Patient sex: F
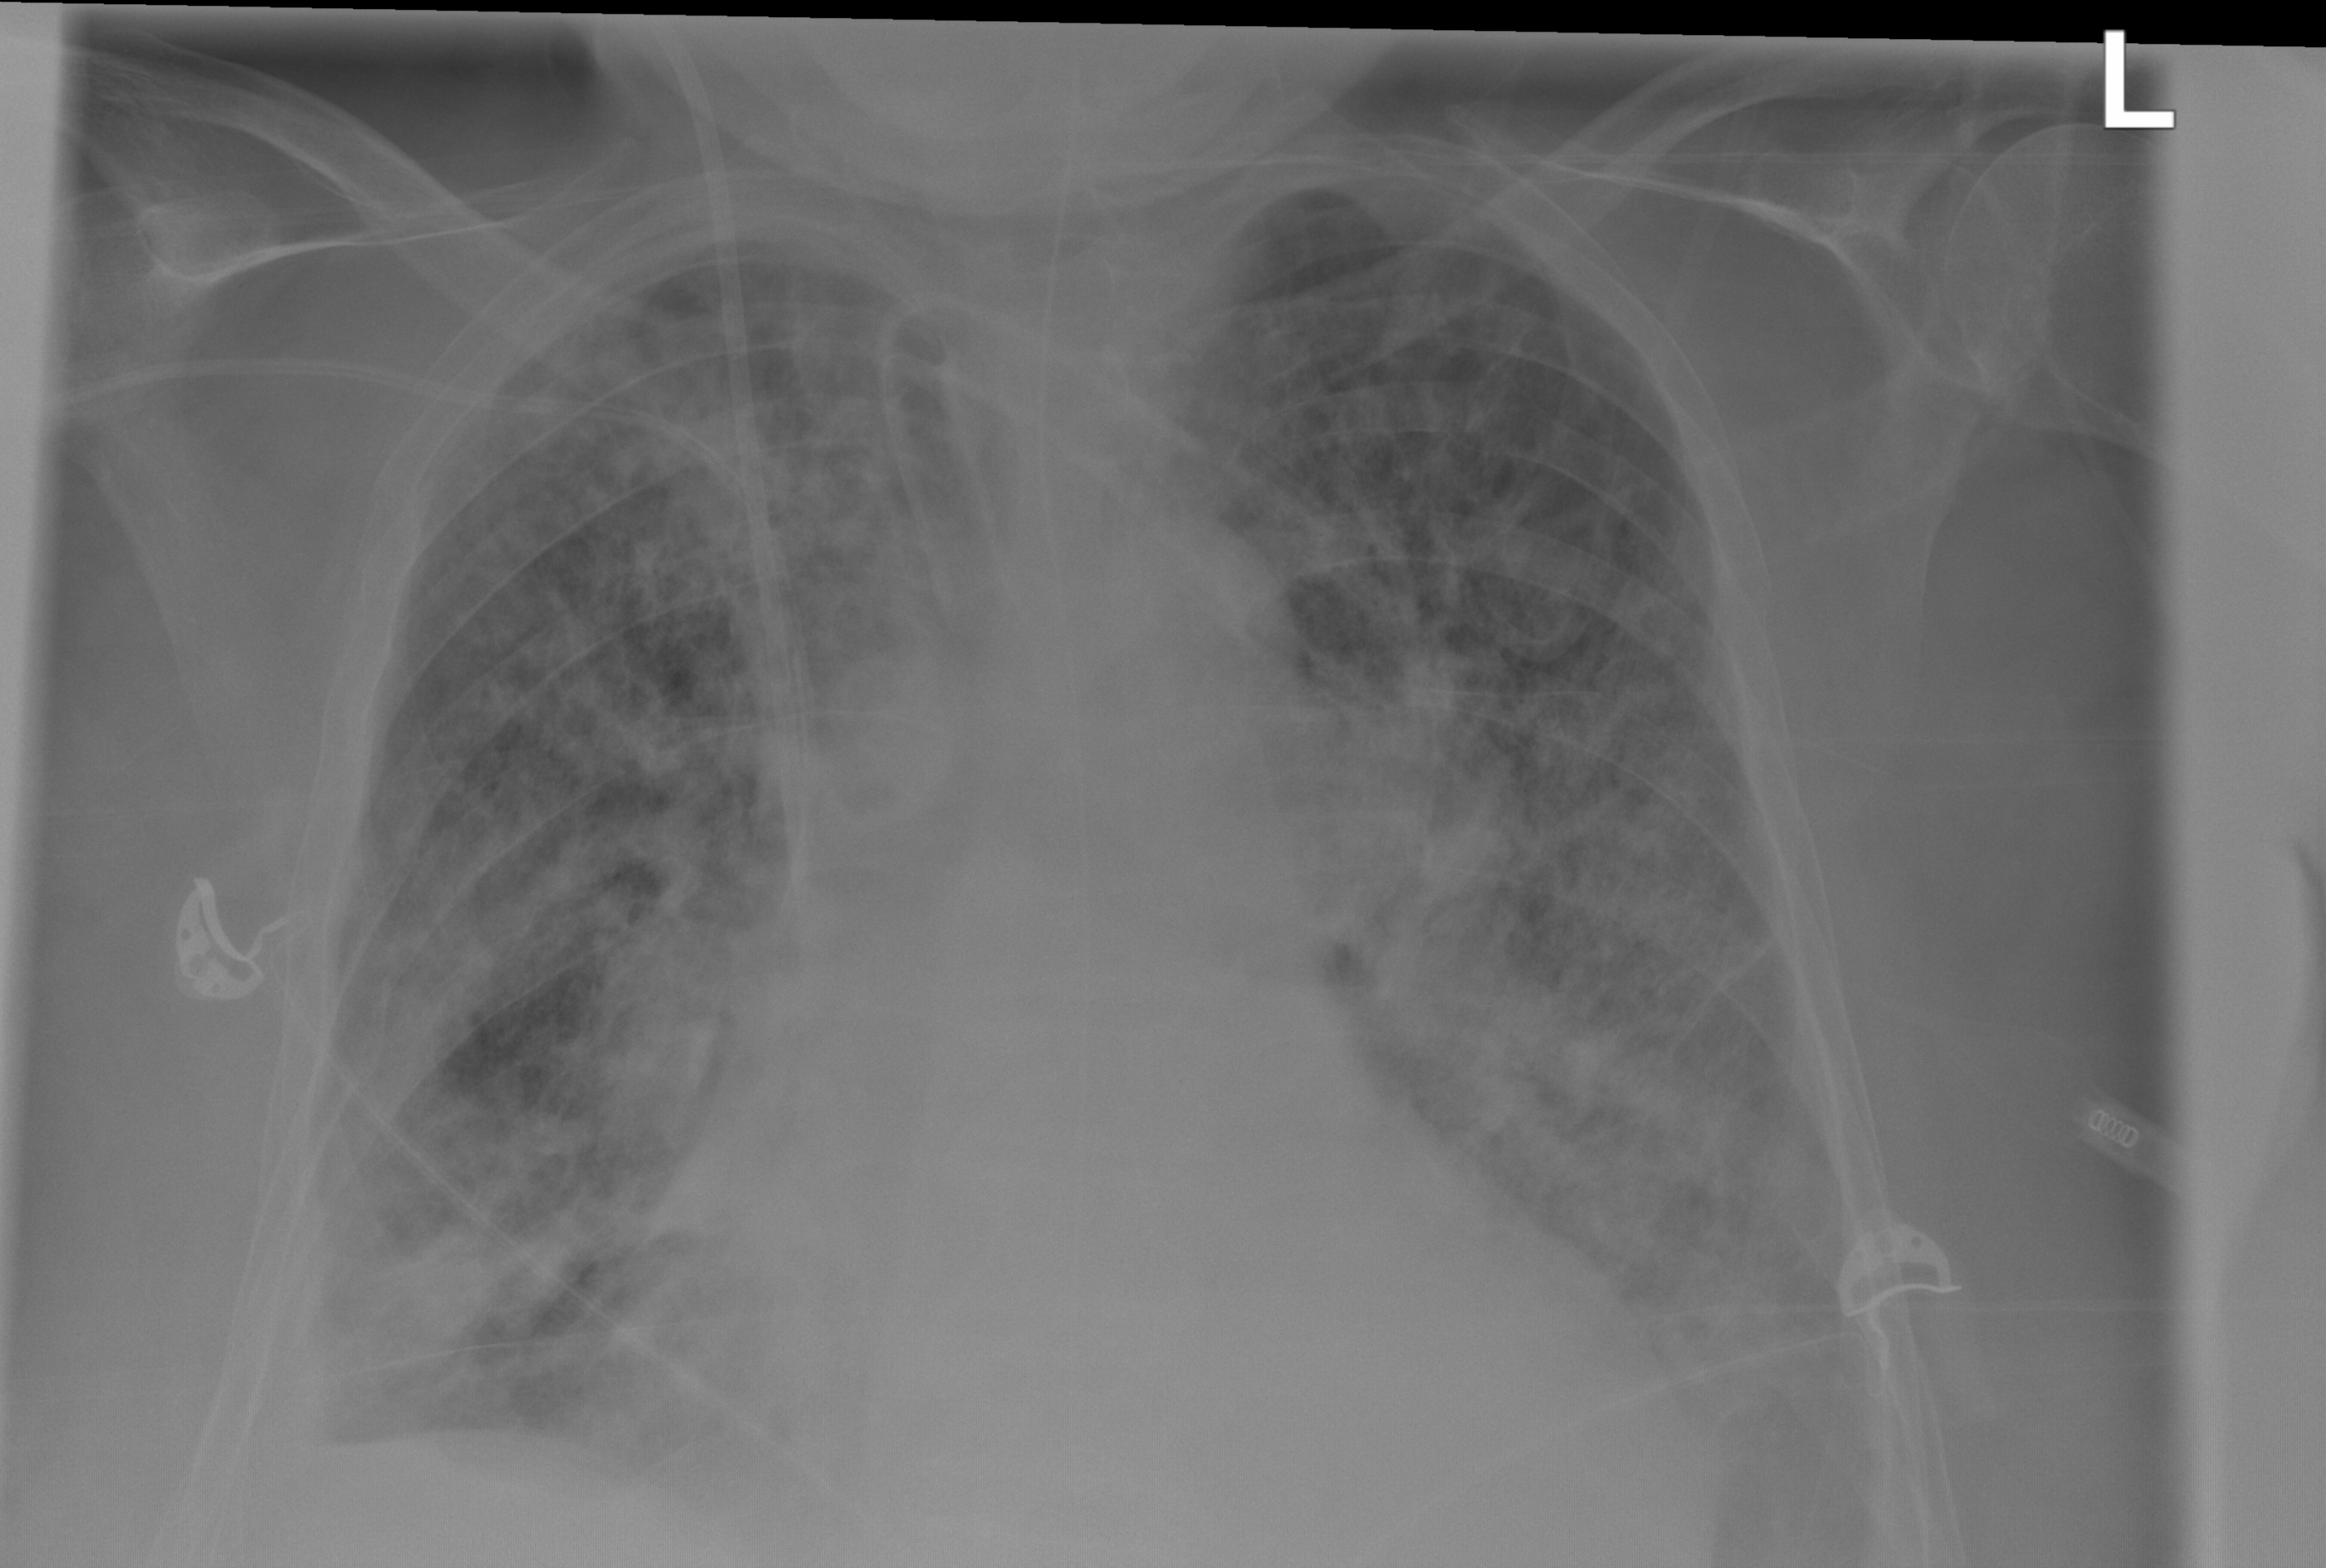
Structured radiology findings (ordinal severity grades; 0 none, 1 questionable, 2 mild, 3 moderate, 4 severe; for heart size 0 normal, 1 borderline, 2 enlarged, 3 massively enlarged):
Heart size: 1
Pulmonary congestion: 2
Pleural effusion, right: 1
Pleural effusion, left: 2
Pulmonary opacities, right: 3
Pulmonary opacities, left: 3
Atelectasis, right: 3
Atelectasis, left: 3